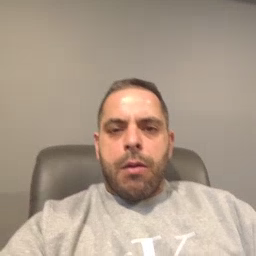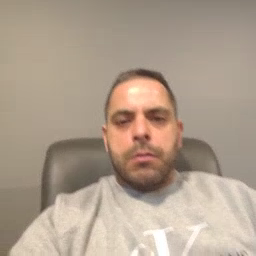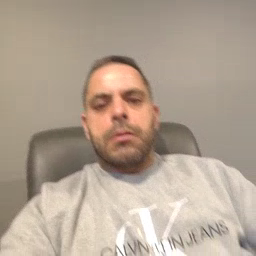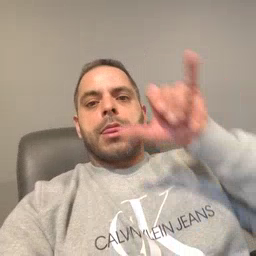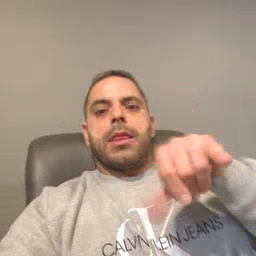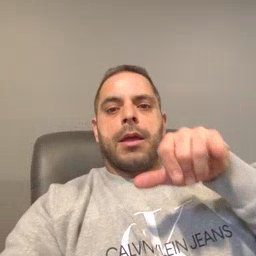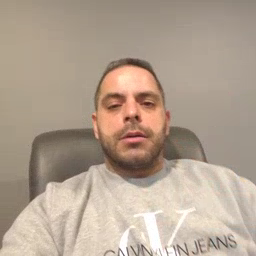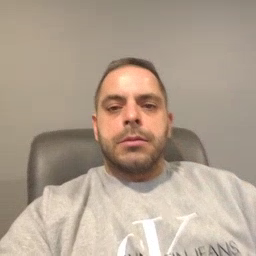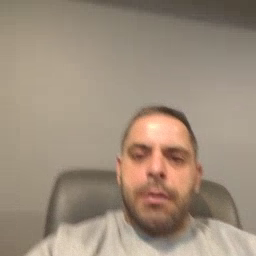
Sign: that